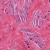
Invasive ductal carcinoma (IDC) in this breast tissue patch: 0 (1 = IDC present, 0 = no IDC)